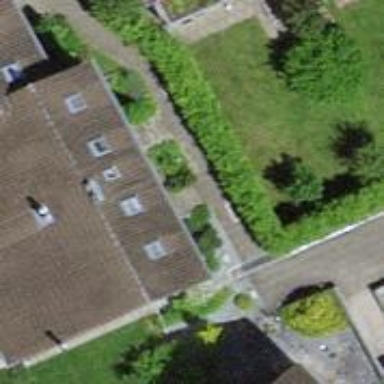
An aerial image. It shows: Simple house.